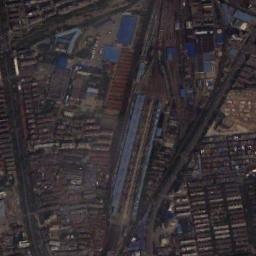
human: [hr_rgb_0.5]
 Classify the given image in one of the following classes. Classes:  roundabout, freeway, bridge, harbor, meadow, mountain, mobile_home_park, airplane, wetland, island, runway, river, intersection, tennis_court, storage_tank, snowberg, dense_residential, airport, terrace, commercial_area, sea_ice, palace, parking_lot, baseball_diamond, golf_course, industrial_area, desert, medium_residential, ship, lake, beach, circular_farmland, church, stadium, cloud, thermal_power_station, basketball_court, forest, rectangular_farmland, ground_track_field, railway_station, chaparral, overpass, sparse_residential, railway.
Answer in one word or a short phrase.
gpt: railway_station